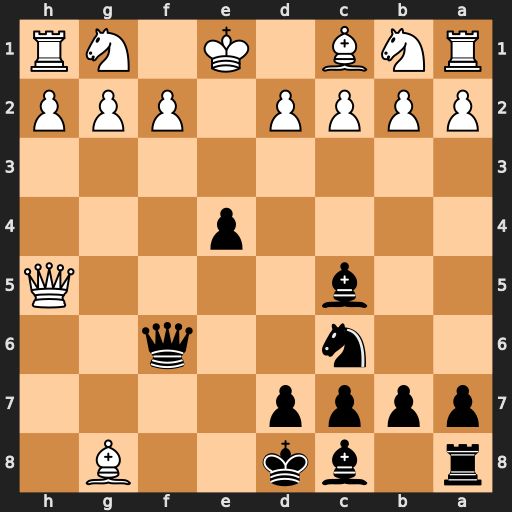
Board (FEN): r1bk2B1/pppp4/2n2q2/2b4Q/4p3/8/PPPP1PPP/RNB1K1NR
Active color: b
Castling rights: KQ
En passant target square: -
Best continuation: Qxf2+ Kd1 Qf1#